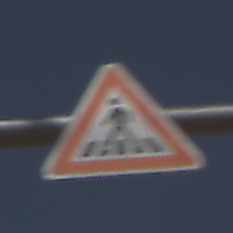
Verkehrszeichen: FussgaengerueberwegRechts
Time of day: Midday
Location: Outdoor (Nature)
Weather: PartlyCloudy
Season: NotSpecified
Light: Natural